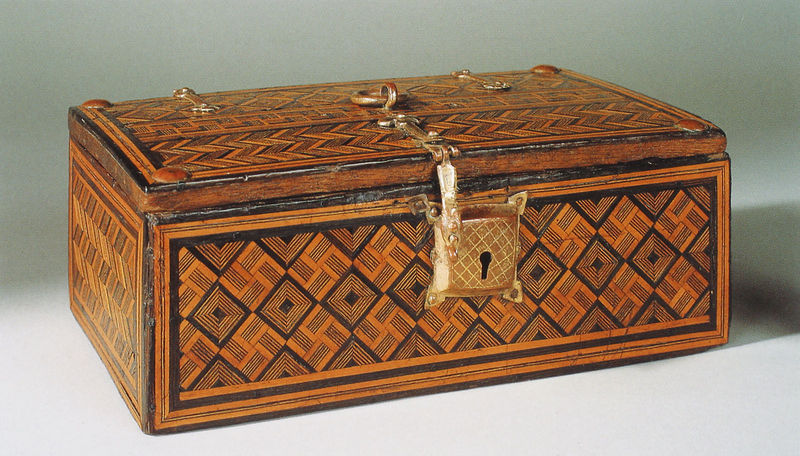
Titel: Kästchen mit flachem Deckel
Standort: Quedlinburg (EU - D - Sachsen-Anhalt)
Schlagwörter: braun, schloss, gold, bronze, truhe, rechteck, geheimnis, kiste, kasten, schlüssel, viereck, verschlossen, katen, schatztruhe